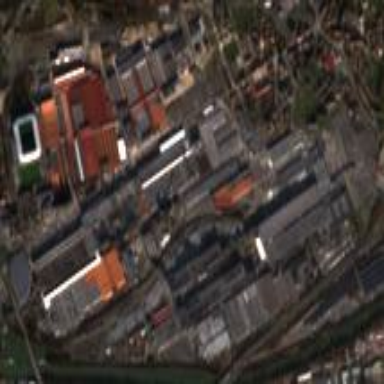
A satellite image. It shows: Industrial area.